Question: I try to make a login activity using Firebase realtime database.
My database is filled as shown bellow when signing up:

Upon sign-in I want to initialize a public static User so that I can retrieve it in my main activity and update UI accordingly but the dataSnapshop of the ValueEventListener returns null.
Here is the code of my addListenerForSingleValueEvent :
'''
currentUserReference.addListenerForSingleValueEvent(new ValueEventListener() {
@Override
public void onDataChange(@NonNull DataSnapshot dataSnapshot) {
currentUserUsername = dataSnapshot.child("/username").getValue(String.class);
}
@Override
public void onCancelled(@NonNull DatabaseError databaseError) {
currentUserUsername = "ERROR";
}
});
// Get every information into a User class
MainActivity.CURRENT_USER_SESSION = new User(
currentUserUsername,
user.getEmail(),
user.getUid()
);
'''
Anyone has an idea to help me. Or any workaround or advice to do it better?
Edit: below is the initialization of the currenUserReference
'''
currentUserReference = database.getReference("users/" + user.getUid());
'''
the database is initialized in onCreate like that:
'''
database = FirebaseDatabase.getInstance();
'''
the "user" from which I get the Uid is the FirebaseUser that is returned by firebaseAuth.getCurrentUser after checking if the signInWithEmailAndPassword.addOnCompleteListener was successful.
and after the addListenerForSingleValueEvent I added a Log.d that is writtent as follows:
'''
Log.d(TAG, "Value of variable: " + currentUserUsername);
'''
I expect the currentUserUsername to have the value of "username" in the databased assigned, but instead, I get:
> LoginActivity: Value of variable: null
Edit2: While debugging, I realized that when the debugger reaches the .addListenerForSingleValueEvent and I press F8, it completely skips this method. So, as someone said in the comment, the datasnapshot is probably not null, it's never accessed. But I still don't get why.
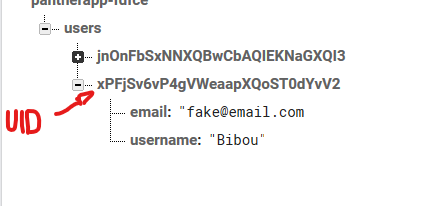
Answer: dataSnapshot.getValue(String.class) doesn't return null, when you exit onDataChange
your currentUserUsername is reinitialised.
So to pass the value to the next activity you need to:
'''
currentUserReference.addListenerForSingleValueEvent(new ValueEventListener() {
@Override
public void onDataChange(@NonNull DataSnapshot dataSnapshot) {
currentUserUsername = dataSnapshot.getValue(String.class);
// Get every information into a User class
MainActivity.CURRENT_USER_SESSION = new User(
currentUserUsername,
user.getEmail(),
user.getUid()
);
Intent intent = new Intent(
LoginActivity.this, MainActivity.class);
startActivity(intent);
}
'''